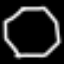
Label: octagon